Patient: sex M, age 76
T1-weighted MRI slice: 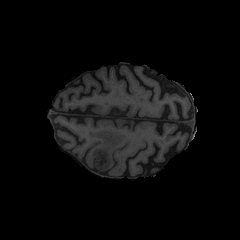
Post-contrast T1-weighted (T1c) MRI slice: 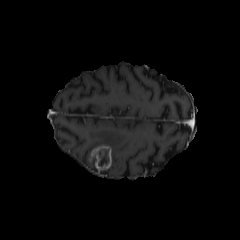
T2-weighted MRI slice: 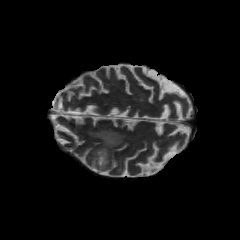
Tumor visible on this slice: yes
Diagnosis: Glioblastoma, IDH-wildtype
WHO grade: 4